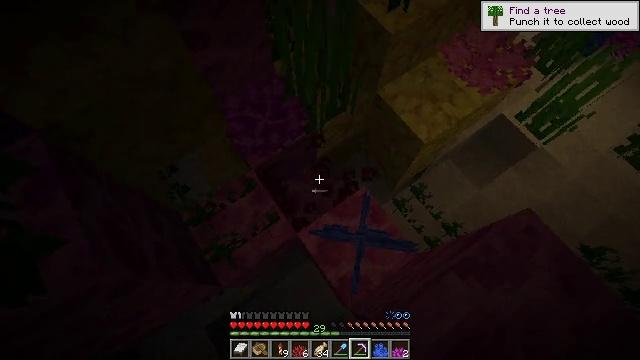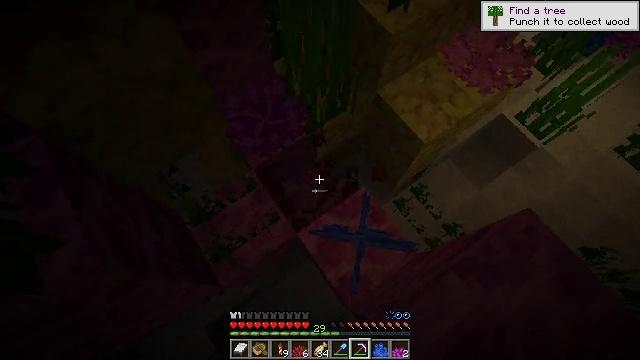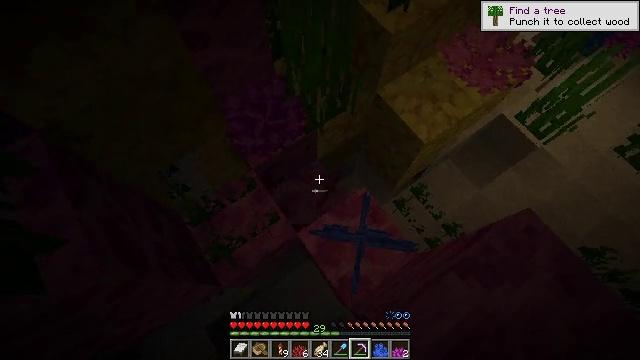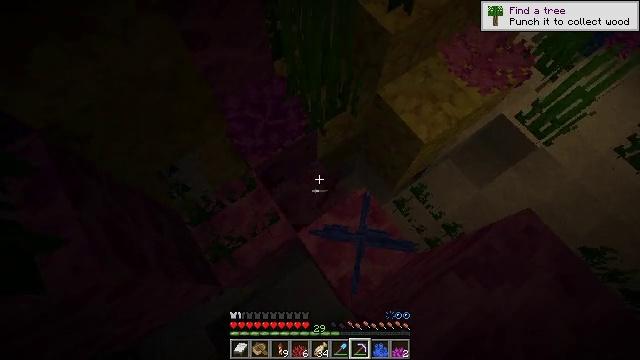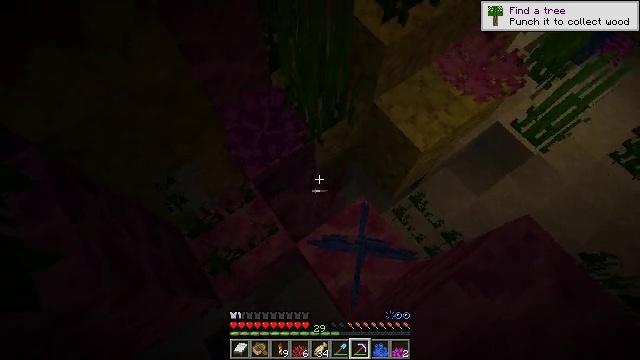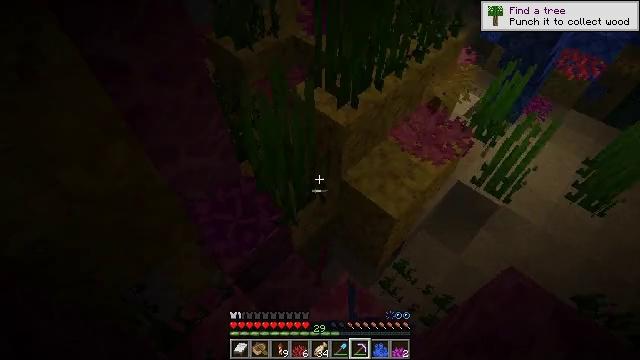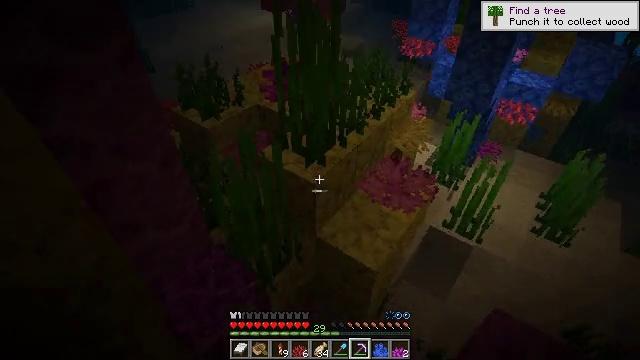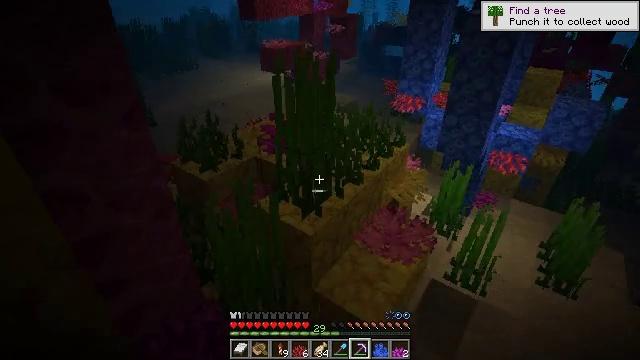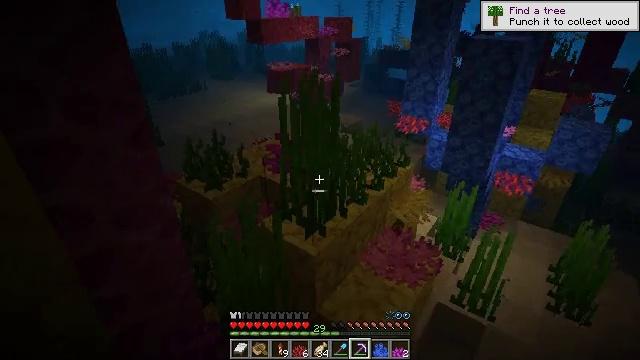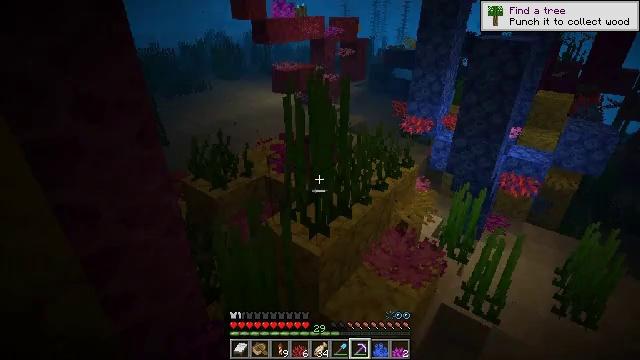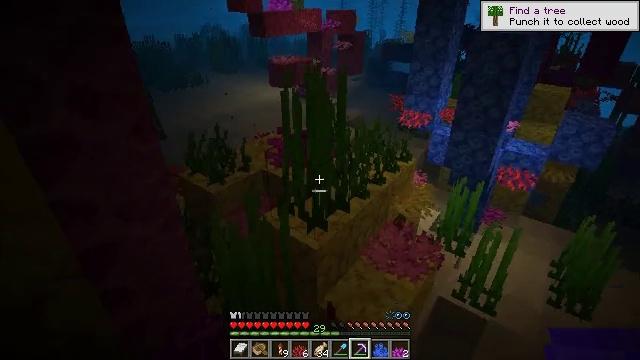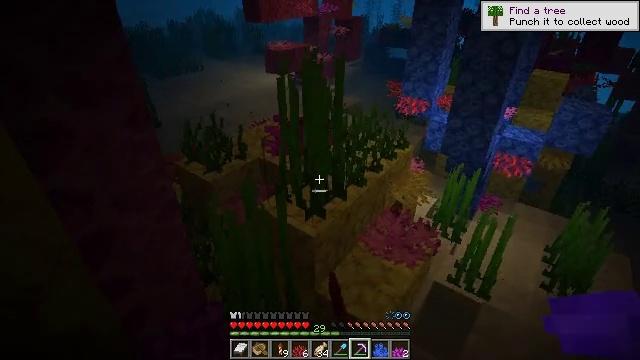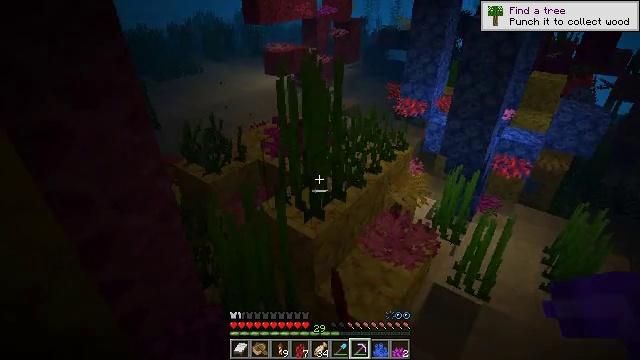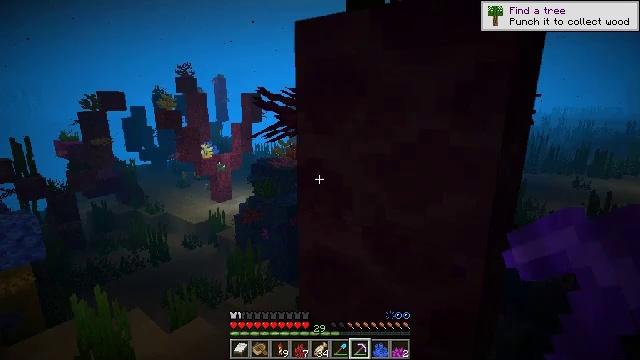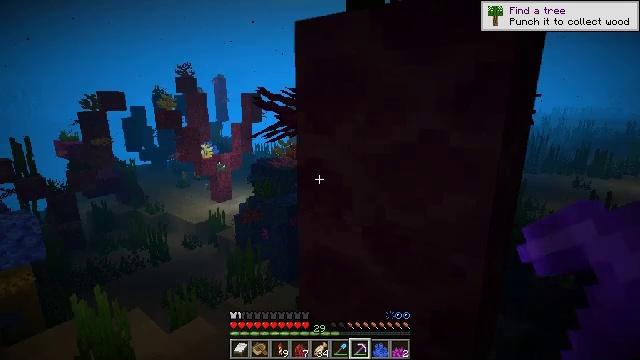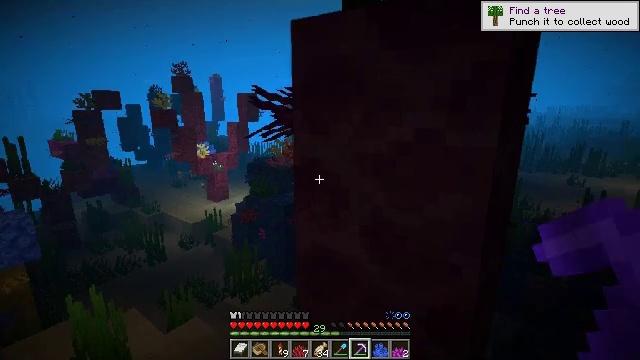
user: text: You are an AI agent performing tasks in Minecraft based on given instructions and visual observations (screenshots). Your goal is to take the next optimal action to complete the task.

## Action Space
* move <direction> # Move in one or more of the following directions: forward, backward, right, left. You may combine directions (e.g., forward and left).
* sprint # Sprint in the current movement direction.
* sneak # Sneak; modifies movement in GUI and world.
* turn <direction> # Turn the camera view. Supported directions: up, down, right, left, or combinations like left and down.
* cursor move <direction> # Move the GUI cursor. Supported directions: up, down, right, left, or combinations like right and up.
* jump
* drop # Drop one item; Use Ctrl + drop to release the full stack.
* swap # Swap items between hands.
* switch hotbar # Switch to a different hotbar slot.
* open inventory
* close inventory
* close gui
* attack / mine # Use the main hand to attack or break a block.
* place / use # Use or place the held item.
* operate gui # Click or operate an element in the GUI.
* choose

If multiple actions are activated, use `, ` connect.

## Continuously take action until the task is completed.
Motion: motion action
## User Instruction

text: Mine the fire coral wall fan from an underwater structure.
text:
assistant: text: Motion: no_op
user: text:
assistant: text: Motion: no_op
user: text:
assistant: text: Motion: no_op
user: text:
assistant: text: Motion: turn up
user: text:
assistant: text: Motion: turn right and up
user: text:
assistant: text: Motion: turn right and up
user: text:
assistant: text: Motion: turn up
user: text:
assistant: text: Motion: turn up
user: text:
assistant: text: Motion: no_op
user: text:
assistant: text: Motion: turn down
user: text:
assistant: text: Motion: turn down
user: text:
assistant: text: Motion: no_op
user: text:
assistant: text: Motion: turn right and up
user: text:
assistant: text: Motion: no_op
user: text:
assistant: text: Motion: no_op
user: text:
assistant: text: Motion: turn right
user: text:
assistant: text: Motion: turn left and up
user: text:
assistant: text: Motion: turn right
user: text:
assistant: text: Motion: turn right
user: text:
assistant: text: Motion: turn right and down
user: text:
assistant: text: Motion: no_op
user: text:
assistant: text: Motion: turn up
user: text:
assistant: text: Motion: turn right and up, jump
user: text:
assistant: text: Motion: jump
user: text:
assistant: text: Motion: jump
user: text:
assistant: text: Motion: jump
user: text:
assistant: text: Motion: turn left, jump
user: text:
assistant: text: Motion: move forward, turn left and down, jump
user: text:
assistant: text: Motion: move forward and move left, turn down, jump
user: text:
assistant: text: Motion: move forward and move left, turn down, jump